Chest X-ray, AP view. Patient: 50 years old, sex F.
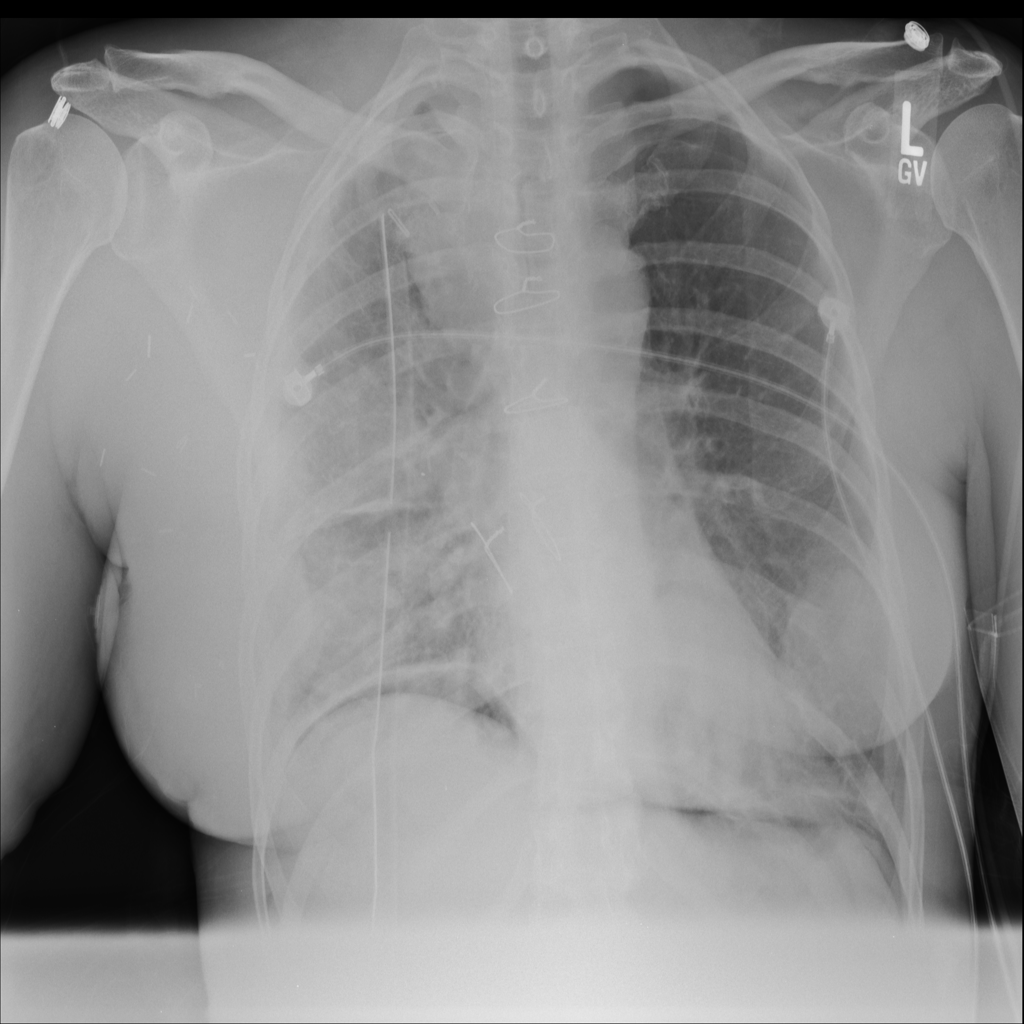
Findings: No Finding